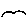
Label: bird